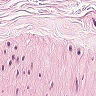
Metastatic tissue present: no